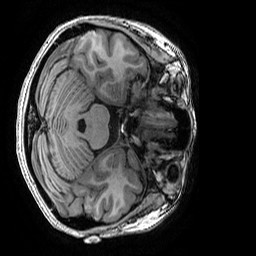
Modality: T1w
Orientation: axial
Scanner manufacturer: ge
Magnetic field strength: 3 T
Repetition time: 0.007 s
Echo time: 0.00342 s